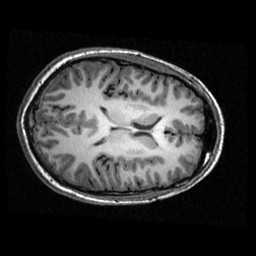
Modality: T1w
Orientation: axial
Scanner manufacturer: ge
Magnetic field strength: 3 T
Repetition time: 0.009048 s
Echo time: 0.001844 s